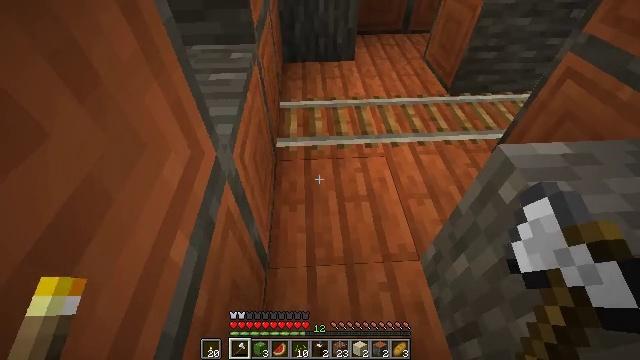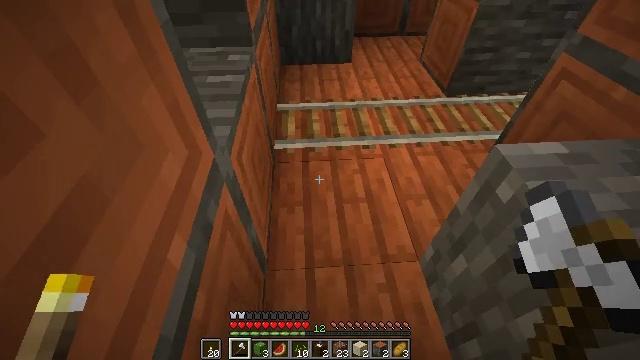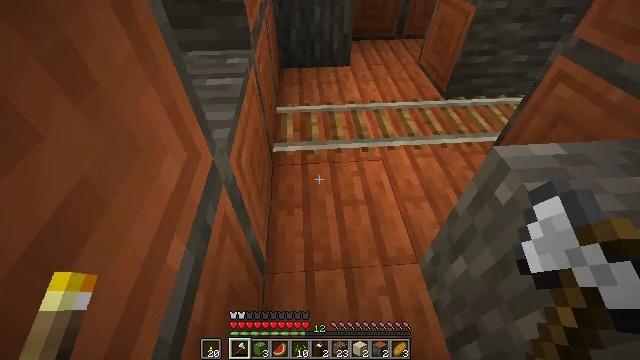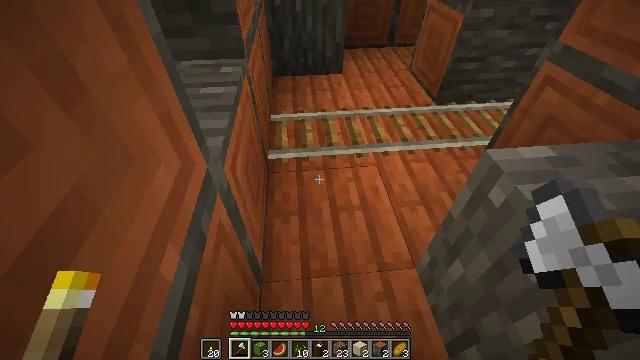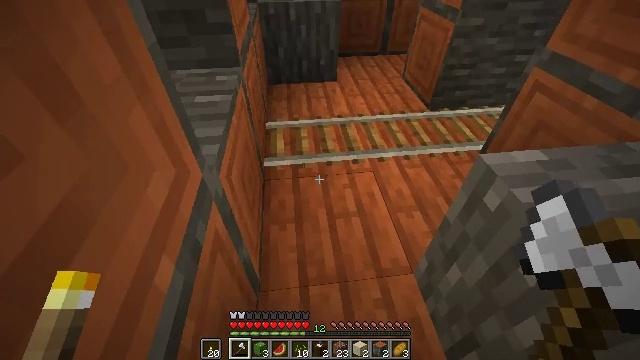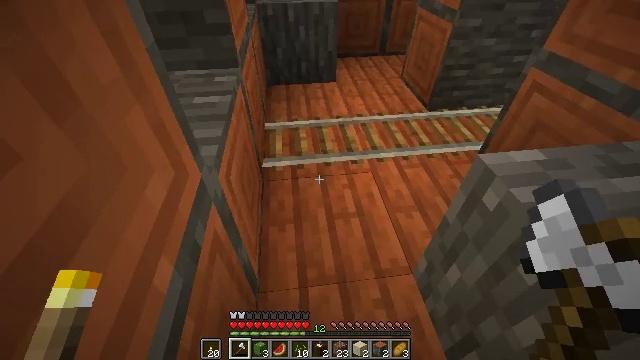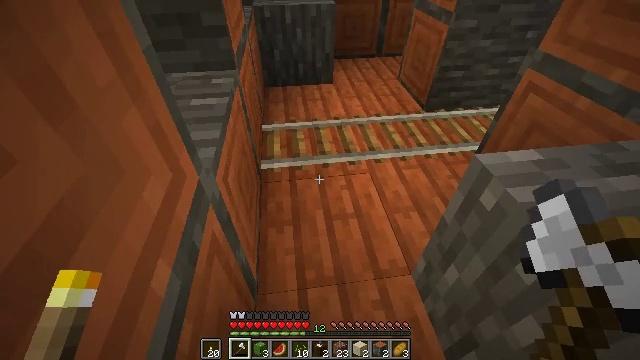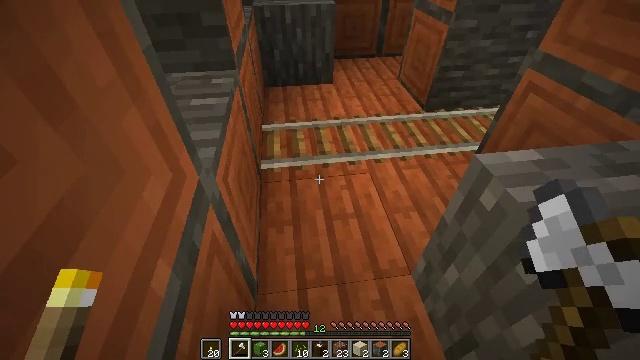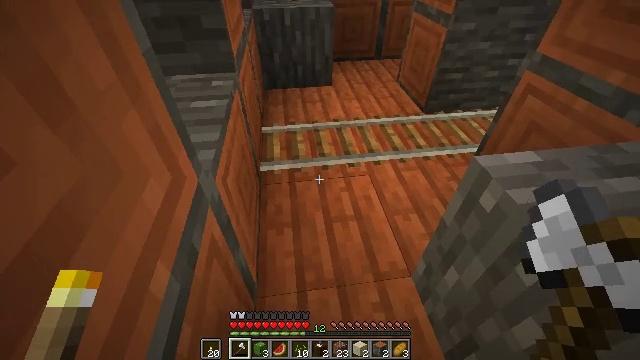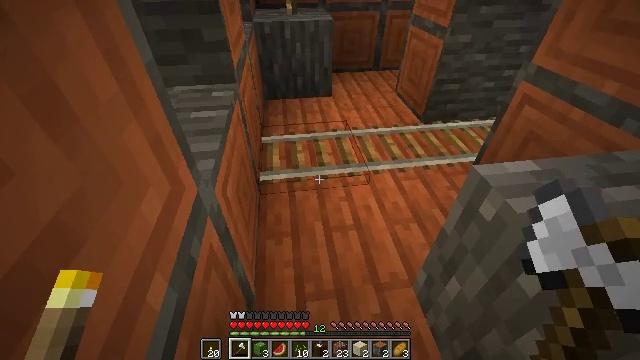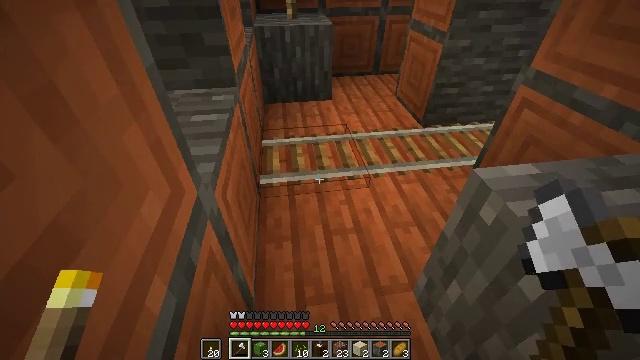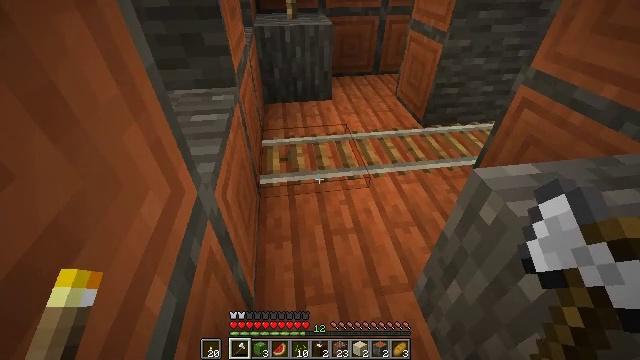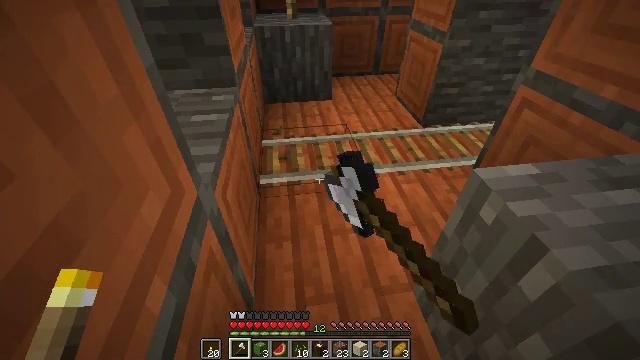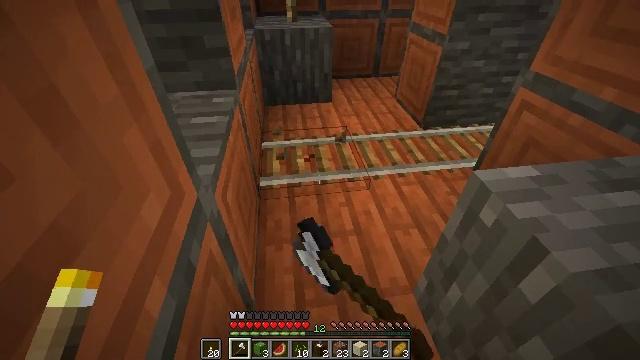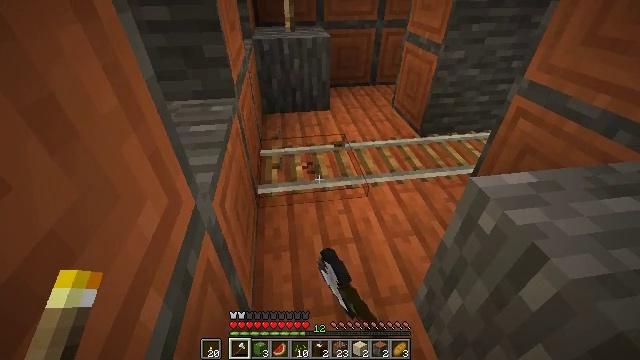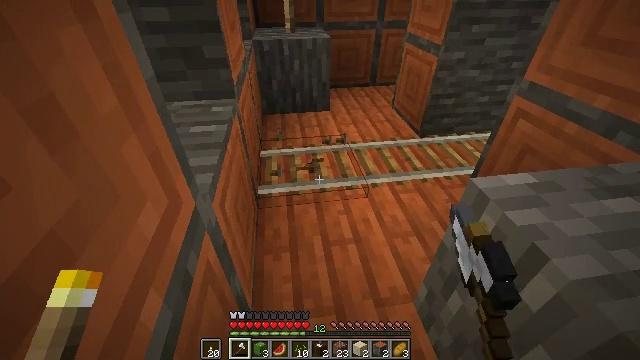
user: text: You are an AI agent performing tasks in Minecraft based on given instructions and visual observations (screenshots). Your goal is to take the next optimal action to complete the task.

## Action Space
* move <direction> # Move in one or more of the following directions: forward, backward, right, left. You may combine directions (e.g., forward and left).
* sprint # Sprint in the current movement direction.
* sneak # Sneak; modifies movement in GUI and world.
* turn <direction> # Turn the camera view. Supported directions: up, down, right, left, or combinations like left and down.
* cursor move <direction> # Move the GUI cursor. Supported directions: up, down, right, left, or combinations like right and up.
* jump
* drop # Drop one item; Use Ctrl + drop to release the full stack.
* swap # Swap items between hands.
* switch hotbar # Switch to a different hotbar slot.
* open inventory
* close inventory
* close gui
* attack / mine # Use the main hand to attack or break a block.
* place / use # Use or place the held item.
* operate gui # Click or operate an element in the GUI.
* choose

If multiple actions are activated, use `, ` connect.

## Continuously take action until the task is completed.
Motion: motion action
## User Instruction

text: Mine the rail.
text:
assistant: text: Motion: no_op
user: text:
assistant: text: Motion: no_op
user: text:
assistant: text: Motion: turn right and up
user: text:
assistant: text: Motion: turn right and up
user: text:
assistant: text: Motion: no_op
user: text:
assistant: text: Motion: no_op
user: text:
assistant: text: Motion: no_op
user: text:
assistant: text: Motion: no_op
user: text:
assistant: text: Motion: turn up
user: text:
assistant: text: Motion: no_op
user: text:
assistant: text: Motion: attack / mine
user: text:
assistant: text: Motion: attack / mine
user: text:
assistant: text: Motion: attack / mine
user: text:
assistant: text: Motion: turn up, attack / mine
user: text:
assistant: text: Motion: attack / mine
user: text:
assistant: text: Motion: attack / mine
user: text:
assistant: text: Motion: attack / mine
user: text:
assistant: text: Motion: no_op
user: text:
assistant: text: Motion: no_op
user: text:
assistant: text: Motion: no_op
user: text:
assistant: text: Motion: no_op
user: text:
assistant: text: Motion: no_op
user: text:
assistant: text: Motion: no_op
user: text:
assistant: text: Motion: no_op
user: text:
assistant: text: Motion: no_op
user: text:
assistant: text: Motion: no_op
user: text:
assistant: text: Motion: no_op
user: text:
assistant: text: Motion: no_op
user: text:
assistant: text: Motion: no_op
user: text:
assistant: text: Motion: no_op